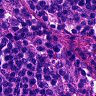
Metastatic tissue present: no